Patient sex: F
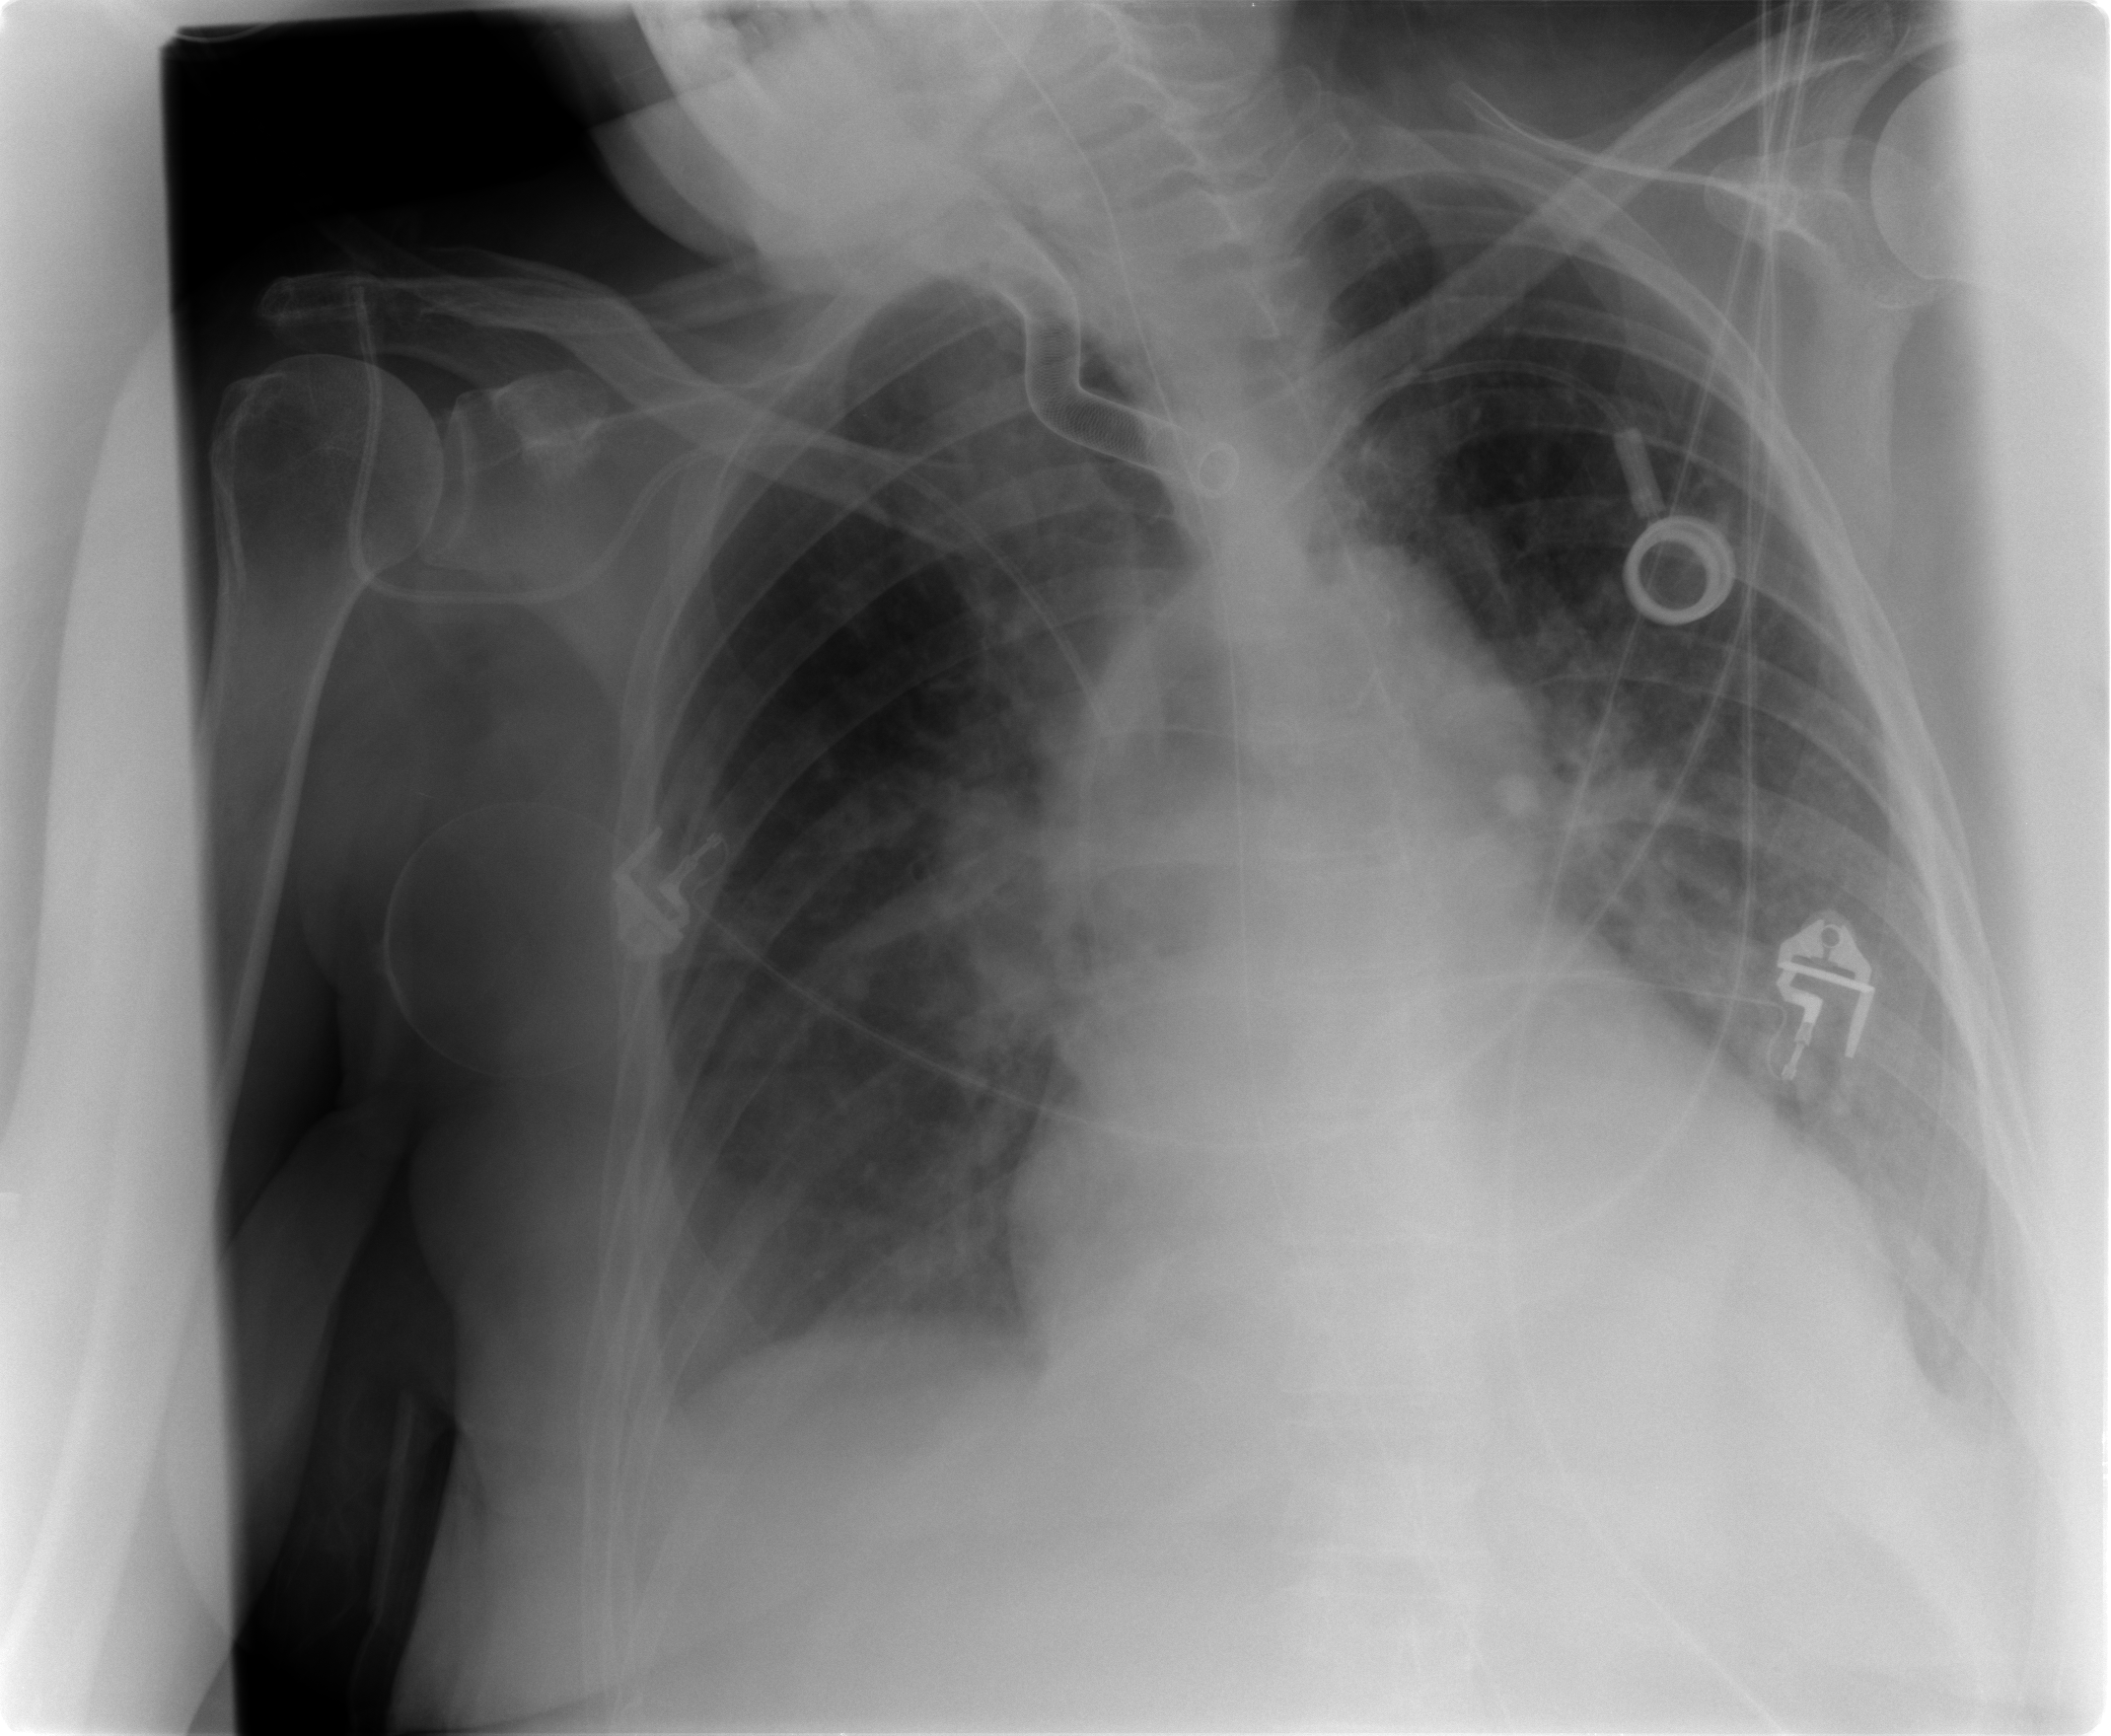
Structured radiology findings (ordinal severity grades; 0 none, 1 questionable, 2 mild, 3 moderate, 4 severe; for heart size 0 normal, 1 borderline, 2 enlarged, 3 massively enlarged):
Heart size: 2
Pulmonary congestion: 2
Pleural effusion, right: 1
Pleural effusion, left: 2
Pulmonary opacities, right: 0
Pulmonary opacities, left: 0
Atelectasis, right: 2
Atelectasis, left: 2